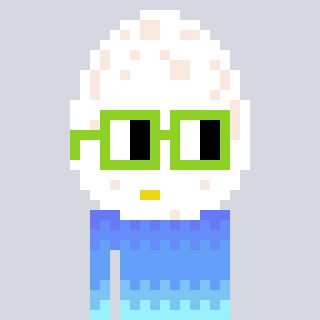
a pixel art character with square light green glasses, a egg-shaped head and a grayscale-colored body on a cool background